Field crop: maize
Growth stage: 1
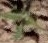
Species: atriplex